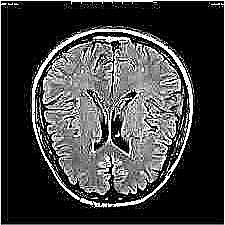
Label: notumor